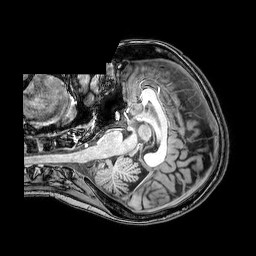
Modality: T1w
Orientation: axial
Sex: female
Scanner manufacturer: philips
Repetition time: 0.008088 s
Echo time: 0.0037 s